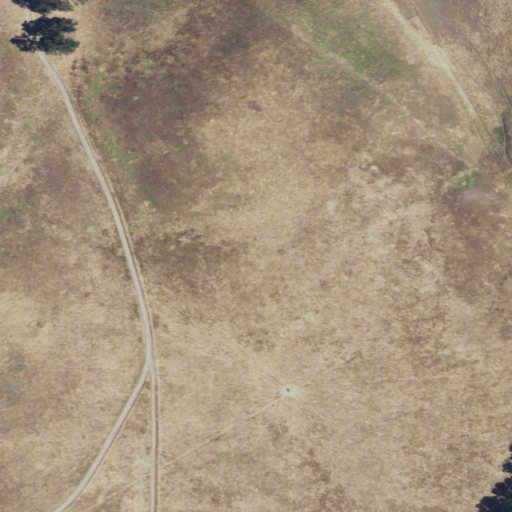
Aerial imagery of mountain in California named Flint Hills containing grassland and shrub